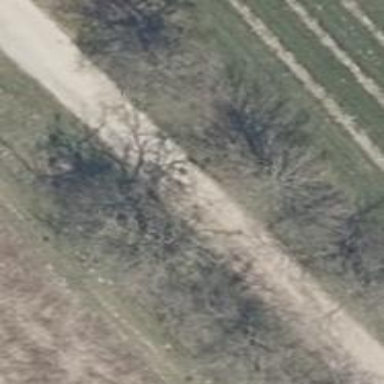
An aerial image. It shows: Gravel track with grade 2 quality.